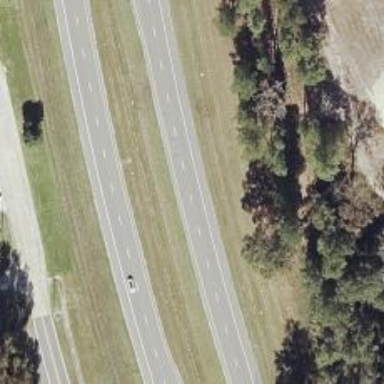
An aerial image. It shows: Asphalt trunk highway which is also expressway.